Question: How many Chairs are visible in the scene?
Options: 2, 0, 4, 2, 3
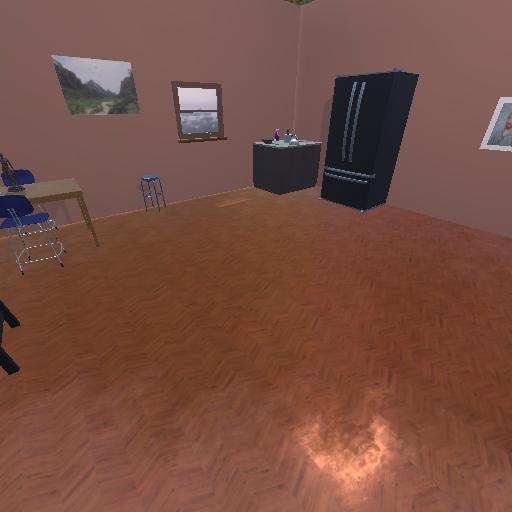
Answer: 2